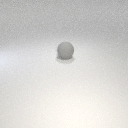
large gray rubber sphere